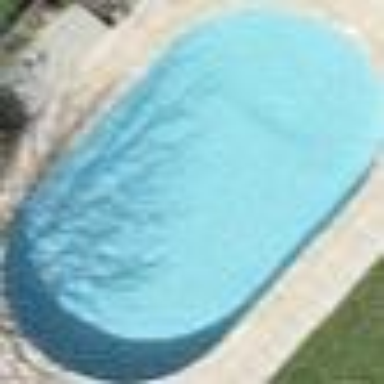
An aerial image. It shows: Swimming pool located in leisure land.